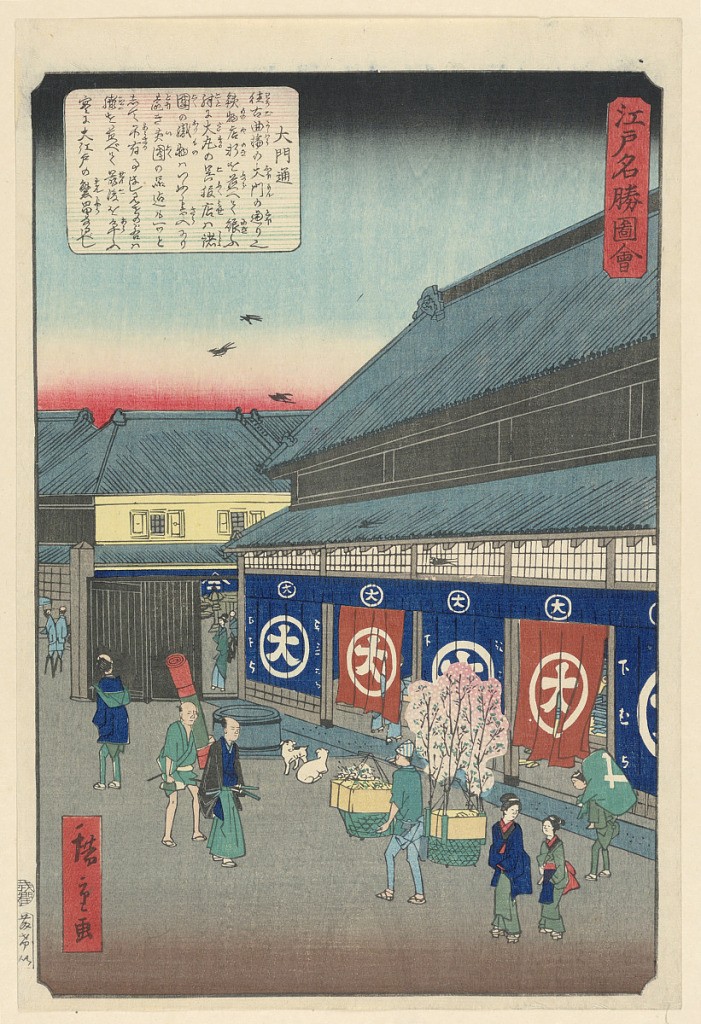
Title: Morning Scene in Edo
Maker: Ando Hiroshige, Japanese, 1797–1858
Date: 1856
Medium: Woodblock print in colored ink on paper
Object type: Print
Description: This quiet scene of Edo shows workers carrying heavy loads of trade, women chatting and dogs begging for scraps. The red sky tells us that it's a dawning of a new day and the closed signs tell us that the restaurants are not open yet.